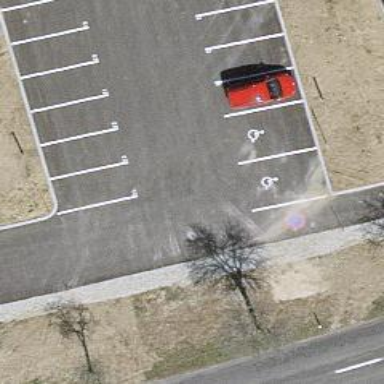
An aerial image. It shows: Road serving as parking aisle.